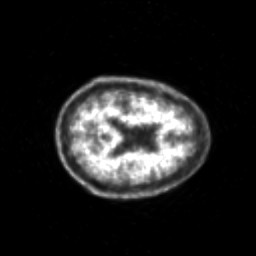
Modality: PET
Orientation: axial
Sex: male
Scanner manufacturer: siemens